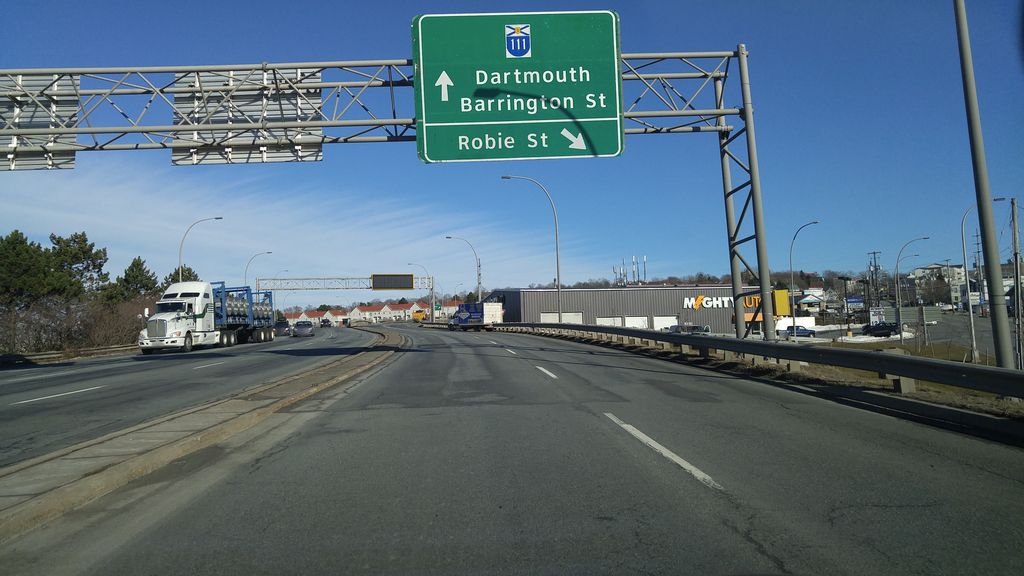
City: halifax